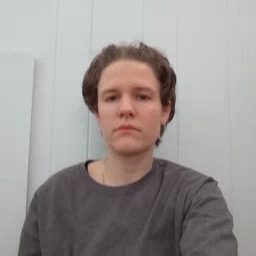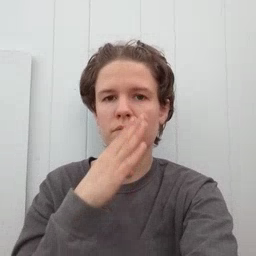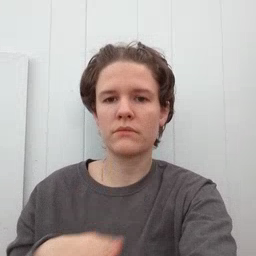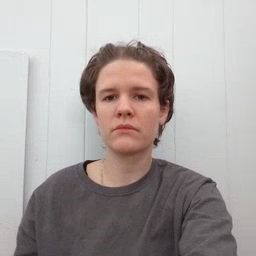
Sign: quiet